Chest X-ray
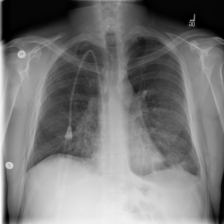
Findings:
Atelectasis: negative
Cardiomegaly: negative
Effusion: negative
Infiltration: positive
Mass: negative
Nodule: negative
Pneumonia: negative
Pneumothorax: negative
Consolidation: negative
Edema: negative
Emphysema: negative
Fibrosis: negative
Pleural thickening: negative
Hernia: negative